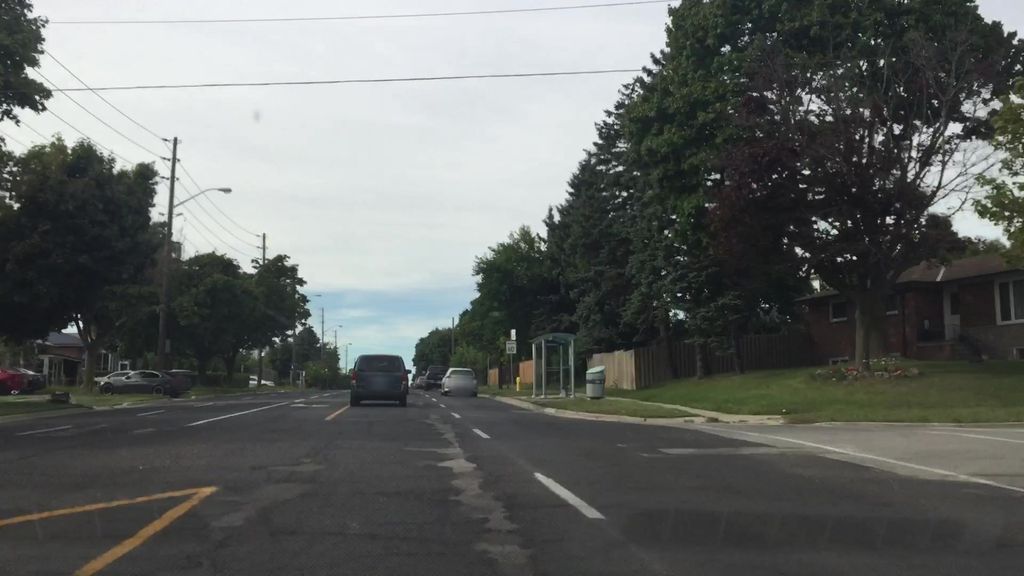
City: toronto